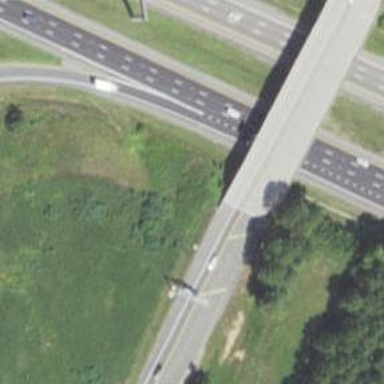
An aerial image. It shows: Motorway junction.